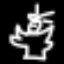
Label: angel